Field crop: maize
Growth stage: 1
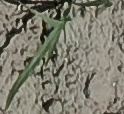
Species: sorghum